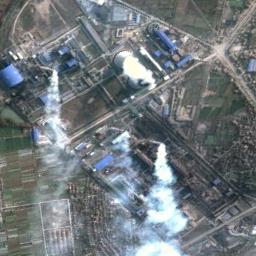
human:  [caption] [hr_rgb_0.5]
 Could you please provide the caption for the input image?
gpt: Many buildings of different shapes and sizes are beside the thermal power station .

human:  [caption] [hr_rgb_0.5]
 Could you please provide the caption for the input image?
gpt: There are factory buildings and machinery in the thermal power station  Three chimneys are emitting smoke, and one cooling tower is emitting steam .

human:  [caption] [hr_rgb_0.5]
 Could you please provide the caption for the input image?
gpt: There are two identical thermal power stations in the middle of the lawn .

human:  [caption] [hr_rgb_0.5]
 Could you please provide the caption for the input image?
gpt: The thermal power station is on the grass next to some buildings with white mist above .

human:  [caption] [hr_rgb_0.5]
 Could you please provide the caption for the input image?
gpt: There are some blue buildings and several chimneys on the thermal power station .